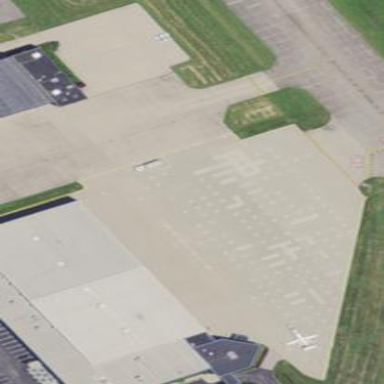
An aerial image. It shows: Apron at the airport.